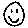
Label: smiley face